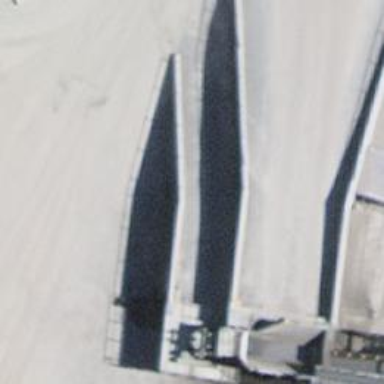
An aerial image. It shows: Wall barrier.